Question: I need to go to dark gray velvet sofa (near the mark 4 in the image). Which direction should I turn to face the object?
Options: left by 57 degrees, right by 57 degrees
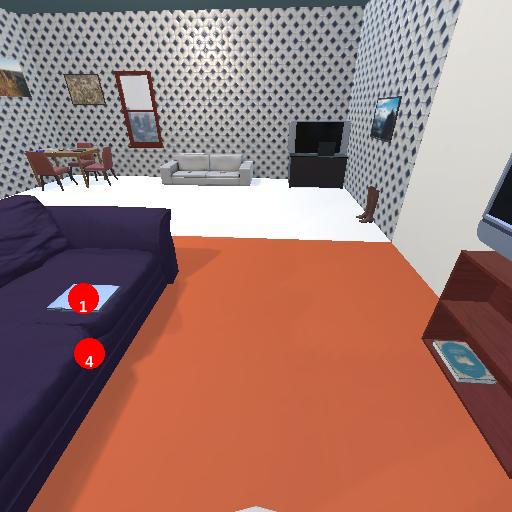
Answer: left by 57 degrees